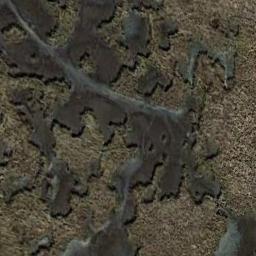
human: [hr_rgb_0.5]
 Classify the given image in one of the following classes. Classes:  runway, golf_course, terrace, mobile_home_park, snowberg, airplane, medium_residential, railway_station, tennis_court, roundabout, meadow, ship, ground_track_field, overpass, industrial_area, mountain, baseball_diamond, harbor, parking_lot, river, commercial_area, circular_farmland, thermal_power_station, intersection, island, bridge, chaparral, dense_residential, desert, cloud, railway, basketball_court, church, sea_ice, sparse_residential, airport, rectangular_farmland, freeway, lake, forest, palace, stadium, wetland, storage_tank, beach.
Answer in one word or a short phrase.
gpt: wetland